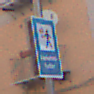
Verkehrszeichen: Verkehrshelfer
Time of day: MorningAfternoon
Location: Outdoor (Urban)
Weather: PartlyCloudy
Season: NotSpecified
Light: Natural